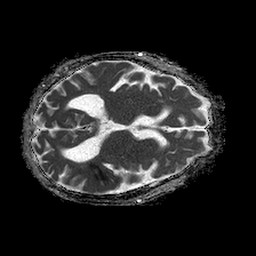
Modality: ADC
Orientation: axial
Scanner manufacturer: philips
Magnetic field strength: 1.5 T
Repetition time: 4.6 s
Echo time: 0.08517 s